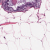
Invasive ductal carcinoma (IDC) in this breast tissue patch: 0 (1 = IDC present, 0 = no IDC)